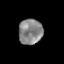
Tissue: prostate
Cell type: Epithelial cells
Senescence score: 0.2598
Nuclear area (px): 593
Mean DAPI intensity: 134.867